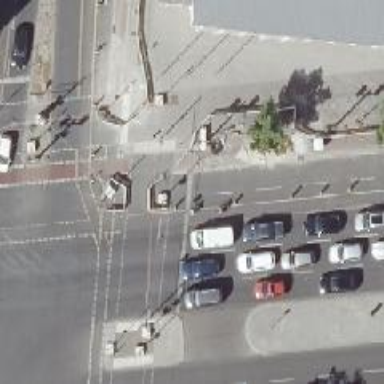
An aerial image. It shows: Crossing with traffic signals.